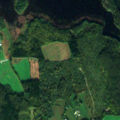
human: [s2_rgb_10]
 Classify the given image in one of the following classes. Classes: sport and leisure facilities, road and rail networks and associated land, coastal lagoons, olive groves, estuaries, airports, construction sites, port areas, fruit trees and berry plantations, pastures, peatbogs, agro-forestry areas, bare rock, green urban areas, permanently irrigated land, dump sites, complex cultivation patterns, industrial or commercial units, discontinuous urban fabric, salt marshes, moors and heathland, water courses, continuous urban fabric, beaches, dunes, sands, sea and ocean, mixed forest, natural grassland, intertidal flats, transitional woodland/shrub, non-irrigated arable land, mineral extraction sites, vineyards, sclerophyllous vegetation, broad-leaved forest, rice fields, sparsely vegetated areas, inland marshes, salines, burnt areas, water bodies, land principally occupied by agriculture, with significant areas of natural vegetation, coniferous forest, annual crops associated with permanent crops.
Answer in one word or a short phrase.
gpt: non-irrigated arable land, land principally occupied by agriculture, with significant areas of natural vegetation, coniferous forest, mixed forest, water bodies